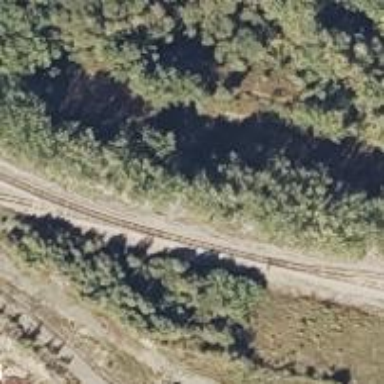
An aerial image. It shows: Abandoned railway.